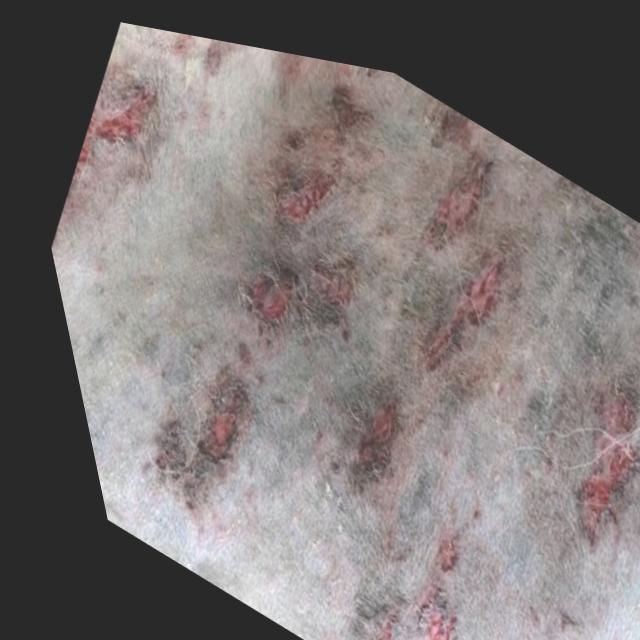
Canine dermatitis — inflammation of the skin presenting with erythema, pruritus, papules, and excoriation. May be allergic, contact, or atopic in origin.